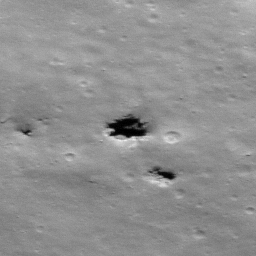
Pit: Stevinus 14a
Host crater: Stevinus
Host type: impact_melt
Lunar coordinates: latitude -32.163, longitude 54.712